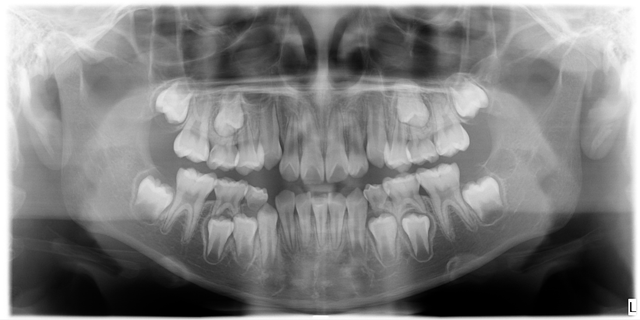
adult